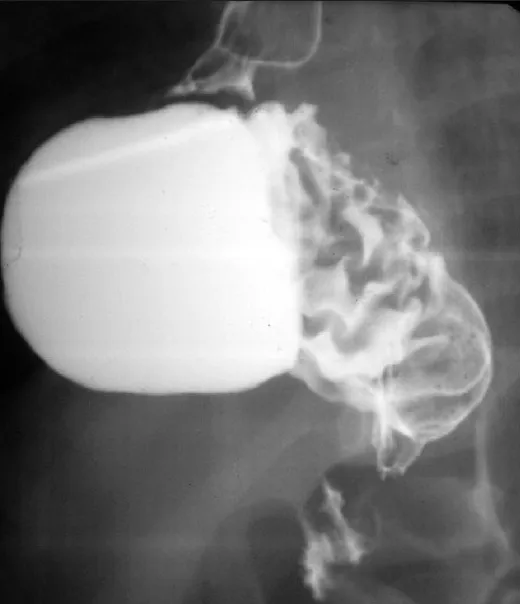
Upper GI contrast study showing developing organoaxial gastric volvulus with dilated stomach with Ryle's tube in situ.
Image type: radiology (x_ray)